Interaction volume radius: 10 \u00c5
Interaction volume height: 15 \u00c5
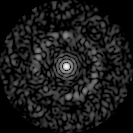
Disorder parameter: 0.8106